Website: bh-photo
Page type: address-validator
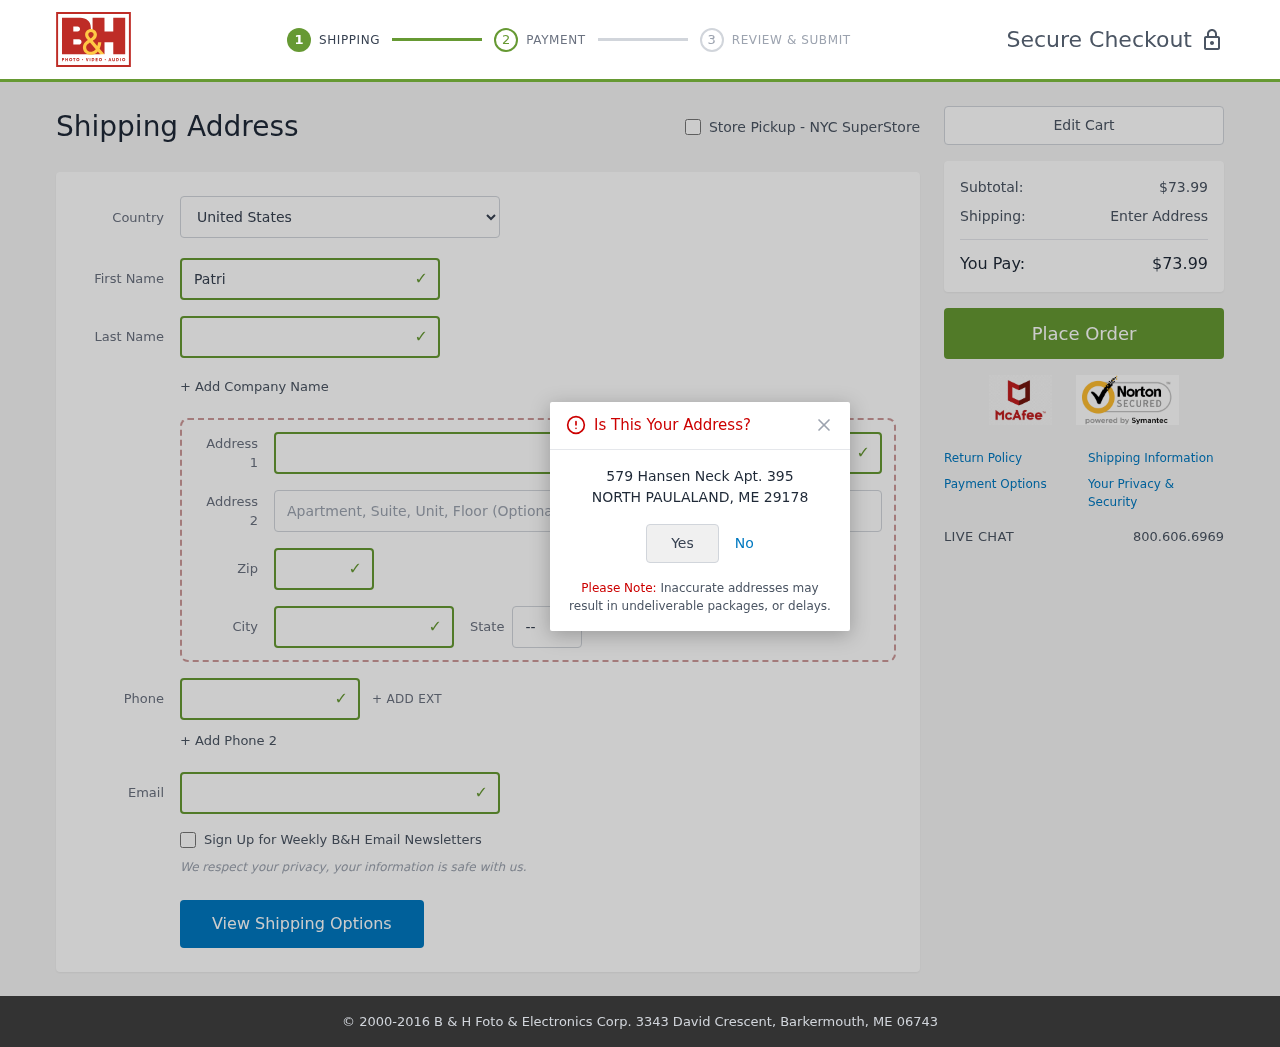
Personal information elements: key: PII_CITY
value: North Paulaland
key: PII_COUNTRY
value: United States
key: PII_EMAIL
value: patrick_watson@gmail.com
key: PII_FIRSTNAME
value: Patrick
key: PII_LASTNAME
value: Watson
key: PII_PHONE
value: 9668981912
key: PII_POSTCODE
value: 29178
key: PII_STATE_ABBR
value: ME
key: PII_STREET
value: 579 Hansen Neck Apt. 395
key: PII_CITY_CONFIRM
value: NORTH PAULALAND
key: PII_POSTCODE_FULL
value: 29178
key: PII_POSTCODE_NUMERIC
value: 29178
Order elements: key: ORDER_SUBTOTAL
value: $73.99
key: ORDER_TOTAL
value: $73.99